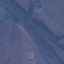
Land use / land cover: Highway